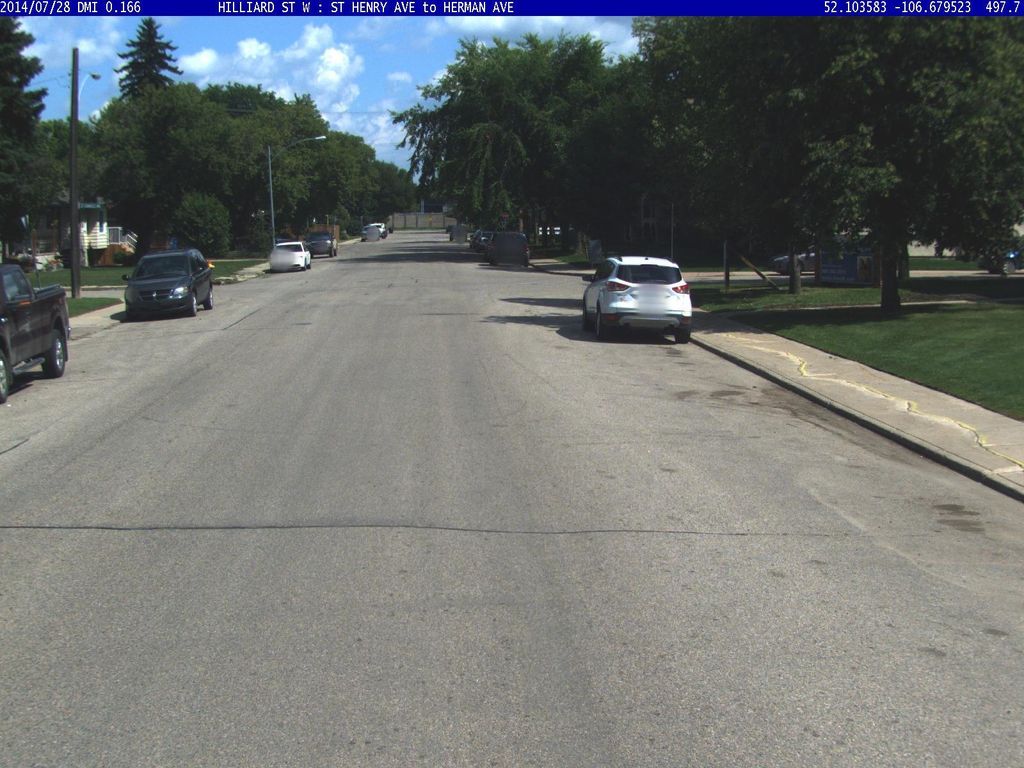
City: saskatoon